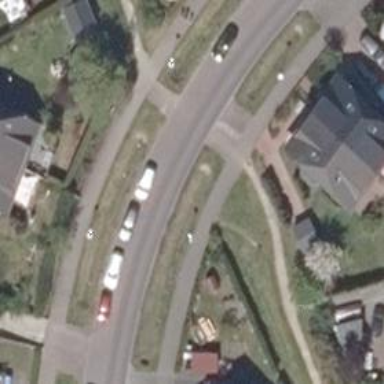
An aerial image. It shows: Asphalt footway.